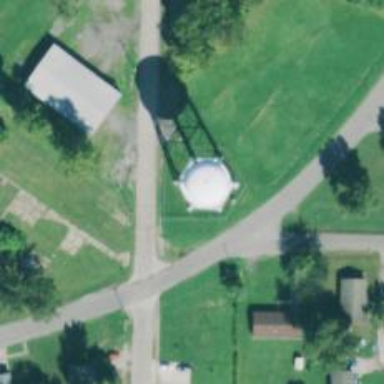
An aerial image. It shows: Water tower that is man-made.